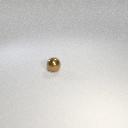
small brown metal sphere